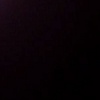
Label: space